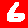
Digit: 6